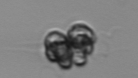
Label: Corymbellus